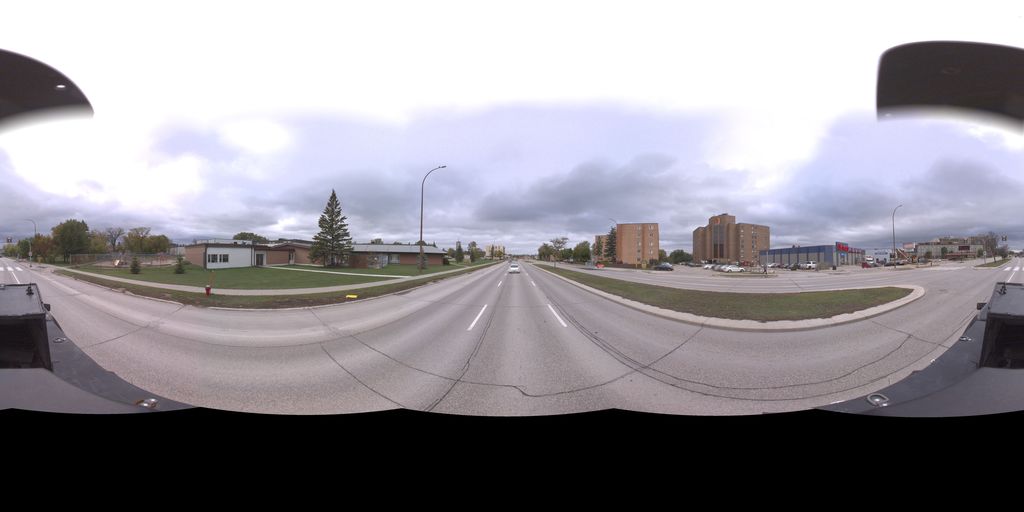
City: winnipeg